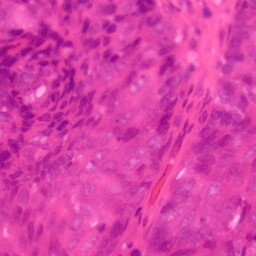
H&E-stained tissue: Colon